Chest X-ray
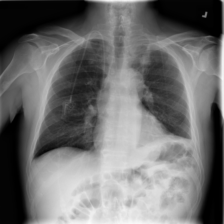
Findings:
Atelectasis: negative
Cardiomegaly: negative
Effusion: positive
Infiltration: negative
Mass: negative
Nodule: negative
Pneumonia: negative
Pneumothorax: negative
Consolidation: negative
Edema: negative
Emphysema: negative
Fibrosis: negative
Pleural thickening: negative
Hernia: negative